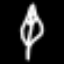
Label: leaf